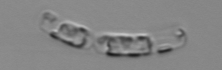
Label: Guinardia_striata